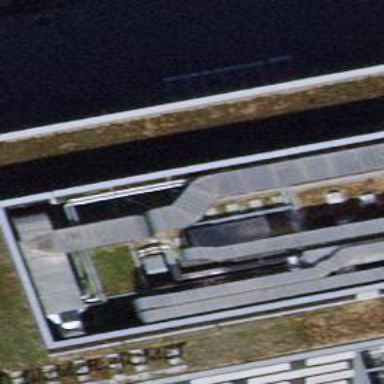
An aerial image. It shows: View of roof of building.